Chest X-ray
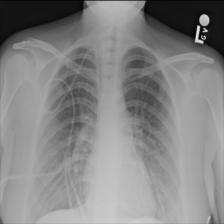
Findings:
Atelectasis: negative
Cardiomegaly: negative
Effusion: negative
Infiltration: negative
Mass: negative
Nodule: negative
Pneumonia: negative
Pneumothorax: negative
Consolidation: negative
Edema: negative
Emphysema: negative
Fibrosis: negative
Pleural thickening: negative
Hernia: negative